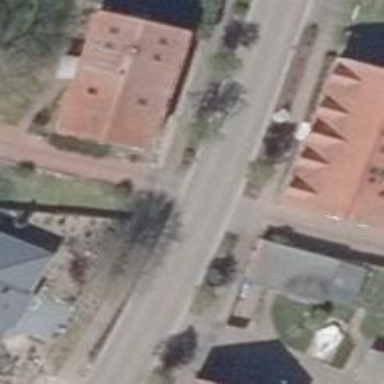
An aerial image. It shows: Residential road with sidewalk on the left.